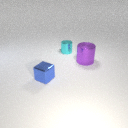
small cyan metal cylinder to the left of large purple metal cylinder